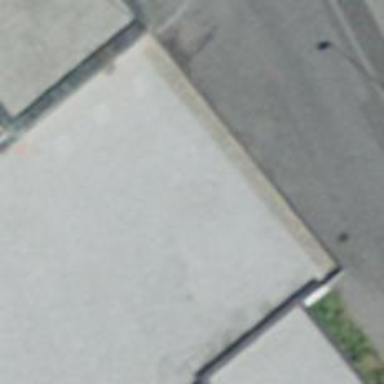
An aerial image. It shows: Fuel station.